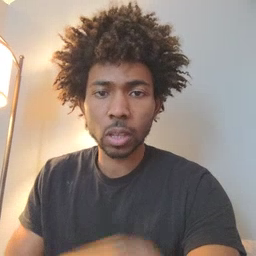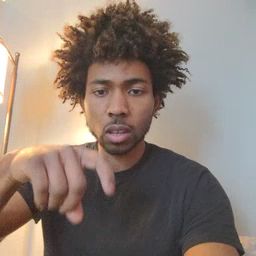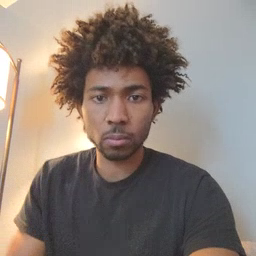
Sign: time